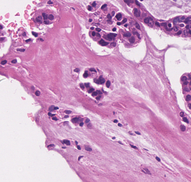
Tumor epithelial tissue: yes
Tumor-associated stroma tissue: no
Normal tissue: no